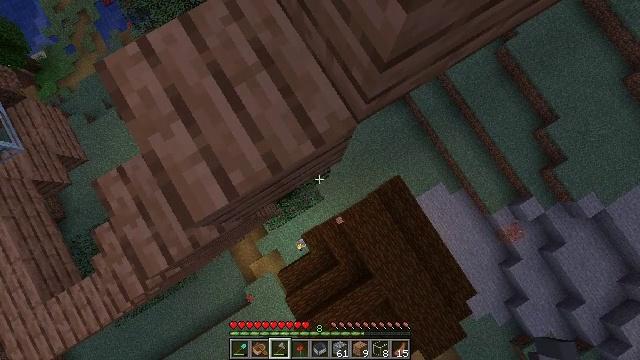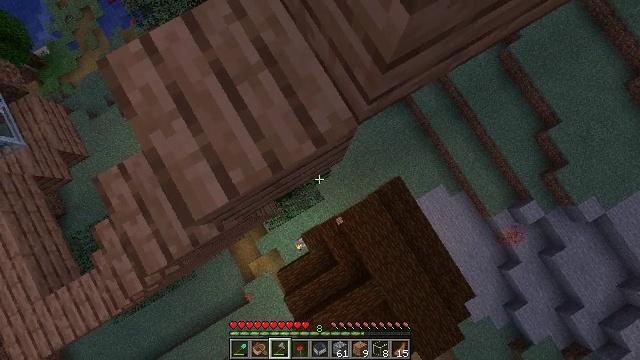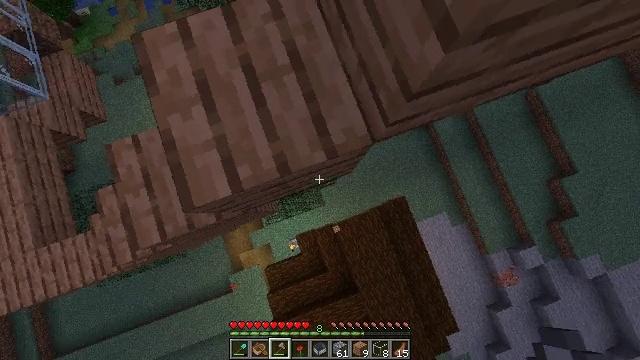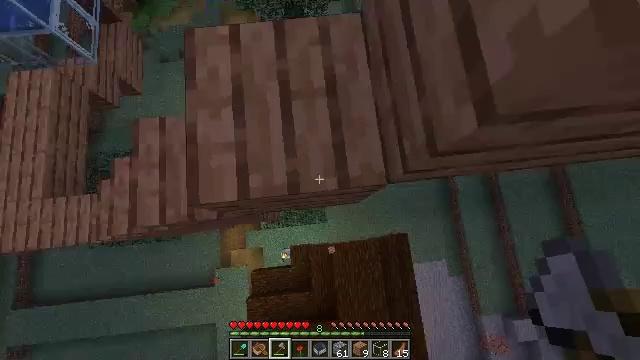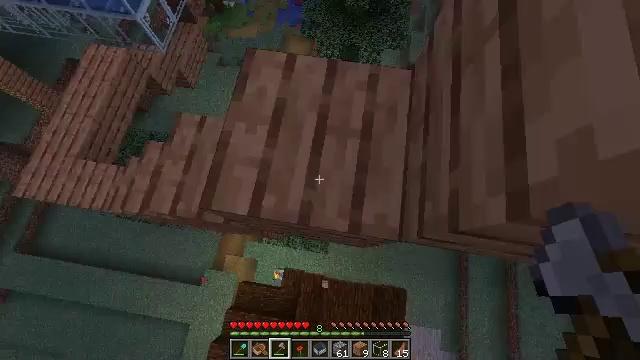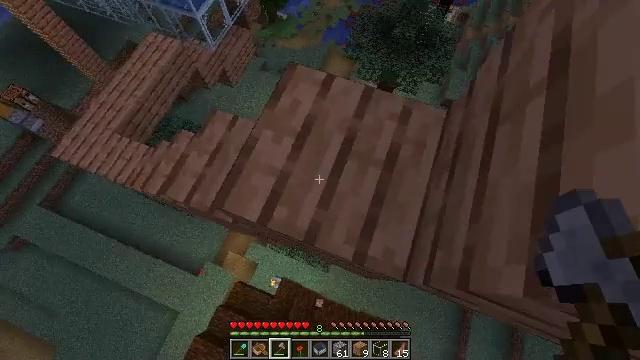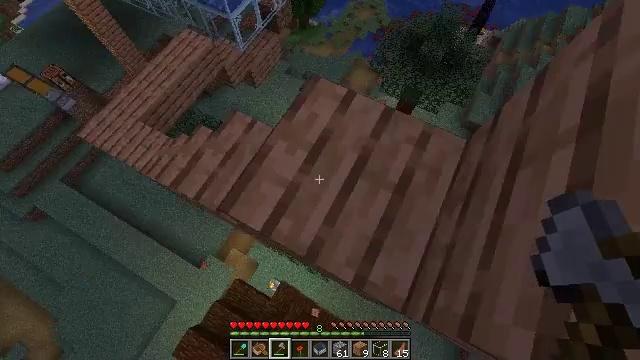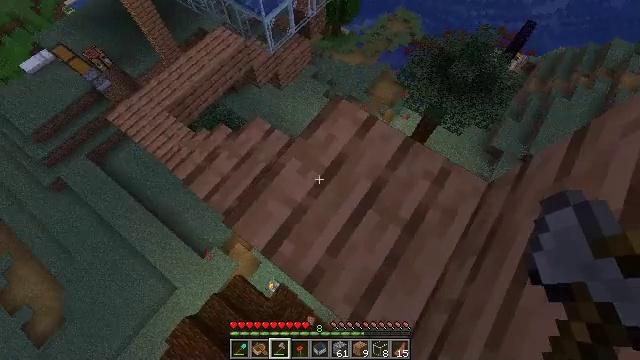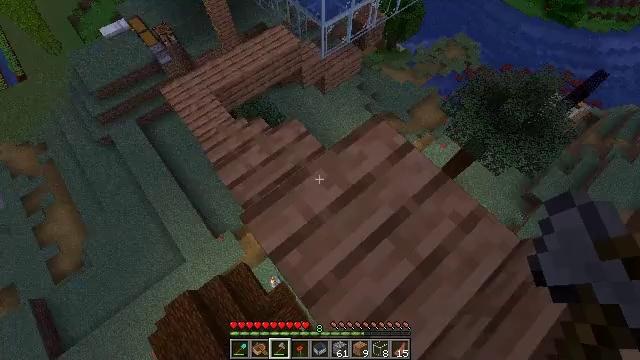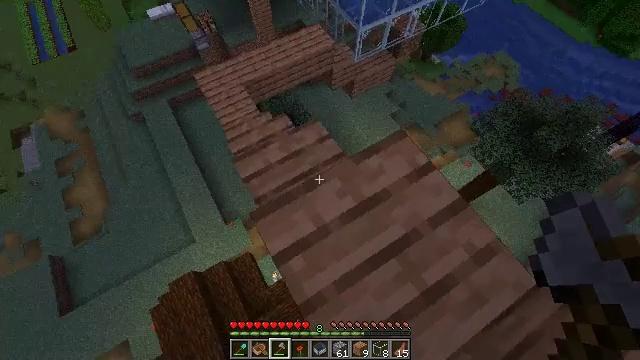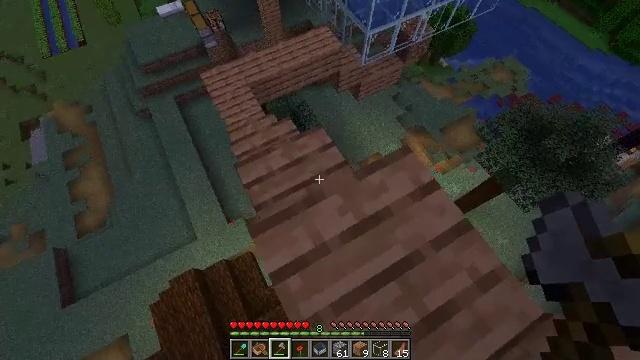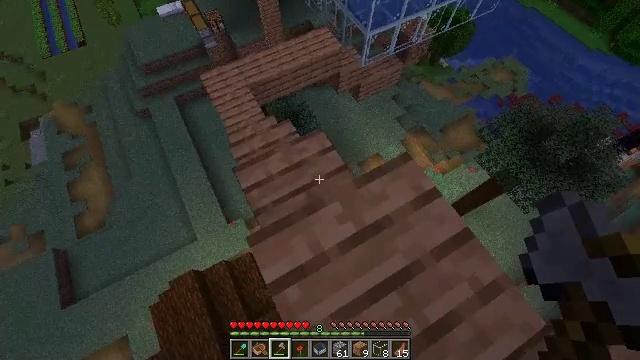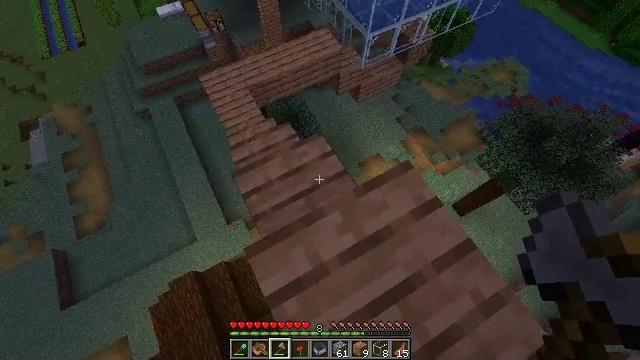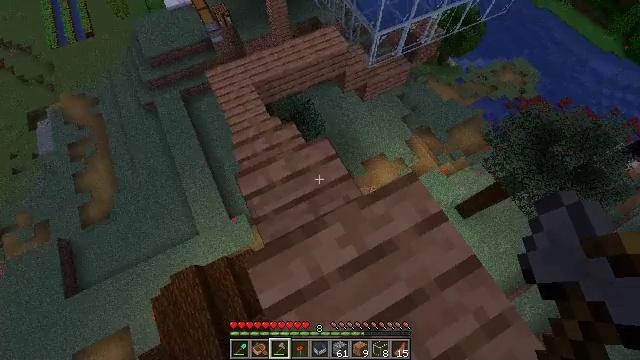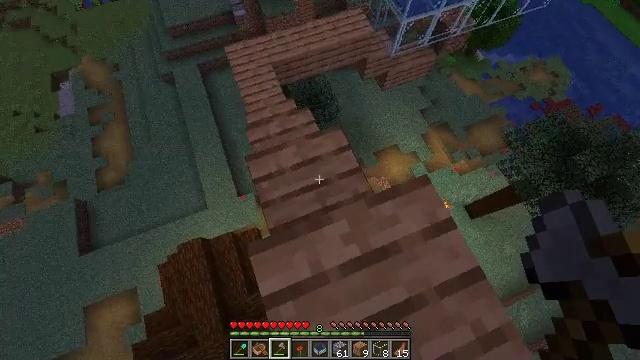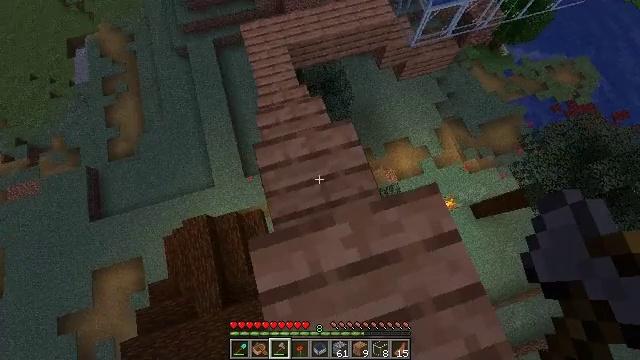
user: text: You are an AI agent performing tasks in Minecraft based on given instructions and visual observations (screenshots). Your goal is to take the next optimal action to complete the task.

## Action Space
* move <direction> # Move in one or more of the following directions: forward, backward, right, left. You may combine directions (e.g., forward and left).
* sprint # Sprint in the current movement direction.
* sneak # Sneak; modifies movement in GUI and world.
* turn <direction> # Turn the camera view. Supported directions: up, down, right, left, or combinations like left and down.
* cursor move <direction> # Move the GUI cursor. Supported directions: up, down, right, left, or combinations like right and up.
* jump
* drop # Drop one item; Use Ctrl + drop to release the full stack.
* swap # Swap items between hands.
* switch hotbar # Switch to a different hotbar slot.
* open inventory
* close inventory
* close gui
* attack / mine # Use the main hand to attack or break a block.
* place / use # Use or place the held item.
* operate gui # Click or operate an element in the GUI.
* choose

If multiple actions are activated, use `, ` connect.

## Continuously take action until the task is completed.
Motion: motion action
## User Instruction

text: Mine jungle planks from a structure.
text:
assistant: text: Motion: sneak
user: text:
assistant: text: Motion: move forward, sneak, turn left
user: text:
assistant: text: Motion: move forward, sneak, turn left and up
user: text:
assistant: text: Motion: move forward, sneak, turn left and up
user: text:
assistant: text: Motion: move forward, sneak, turn left and up
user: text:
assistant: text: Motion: move forward, sneak, turn left and up
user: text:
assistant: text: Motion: move forward, sneak, turn left and up
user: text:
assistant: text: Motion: move forward, sneak, turn left and up
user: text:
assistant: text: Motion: move forward, sneak, turn left
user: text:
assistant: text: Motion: move forward, sneak, turn left
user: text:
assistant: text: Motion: move forward, sneak
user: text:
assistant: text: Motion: move forward, sneak
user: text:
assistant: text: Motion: move forward, sneak, turn left
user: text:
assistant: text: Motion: move forward, sneak, turn left and down
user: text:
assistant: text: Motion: move forward, sneak, turn left and down
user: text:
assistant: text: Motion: move forward, turn left and down
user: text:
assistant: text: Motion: move forward, turn left
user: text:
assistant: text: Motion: move forward, turn left
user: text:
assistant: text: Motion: move forward, turn left
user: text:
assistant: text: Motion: move forward, turn left
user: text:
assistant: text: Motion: move forward
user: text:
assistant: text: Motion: move forward
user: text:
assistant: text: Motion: move forward
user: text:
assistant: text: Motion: no_op
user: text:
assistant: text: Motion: no_op
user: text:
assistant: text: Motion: no_op
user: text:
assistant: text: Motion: no_op
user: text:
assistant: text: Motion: no_op
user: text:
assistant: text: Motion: no_op
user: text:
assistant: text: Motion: move forward